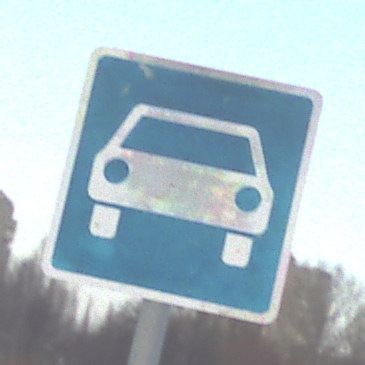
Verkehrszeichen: Kraftfahrstrasse
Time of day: SunriseSunset
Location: Outdoor (Nature)
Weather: PartlyCloudy
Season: NotSpecified
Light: Natural